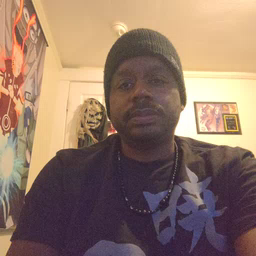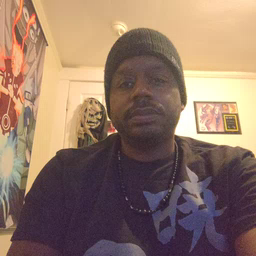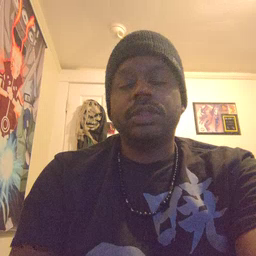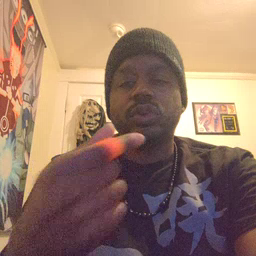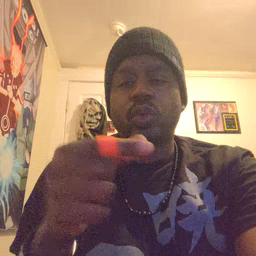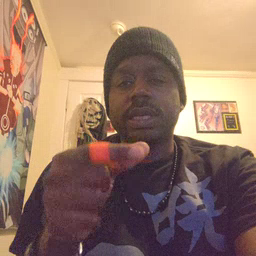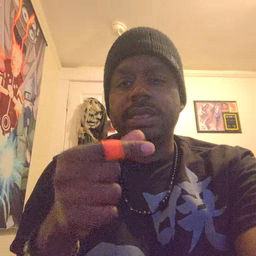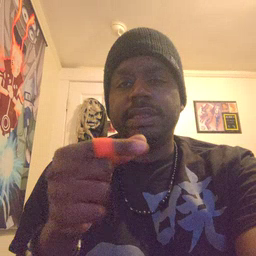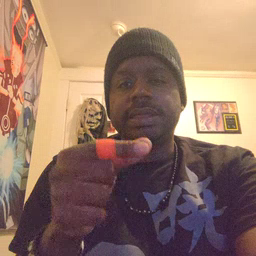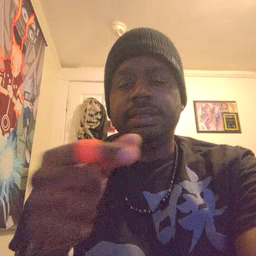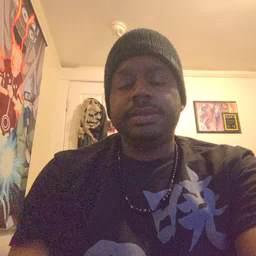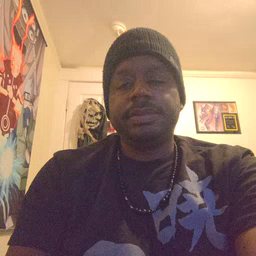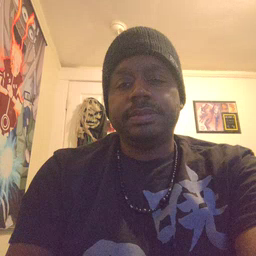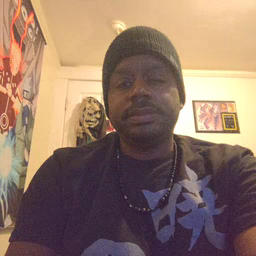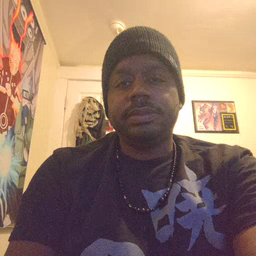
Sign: green